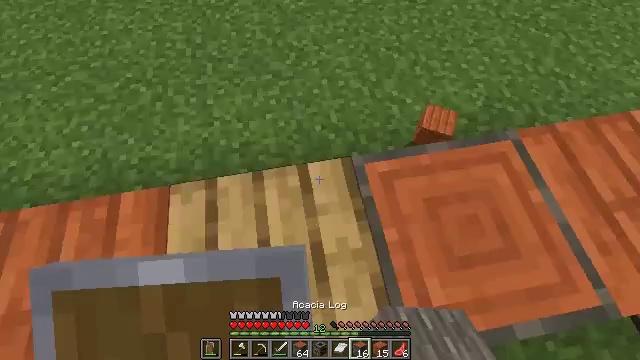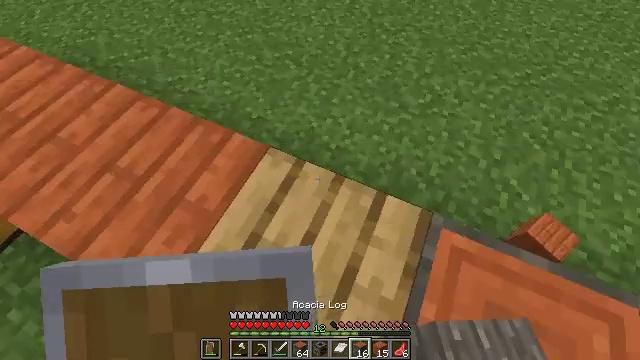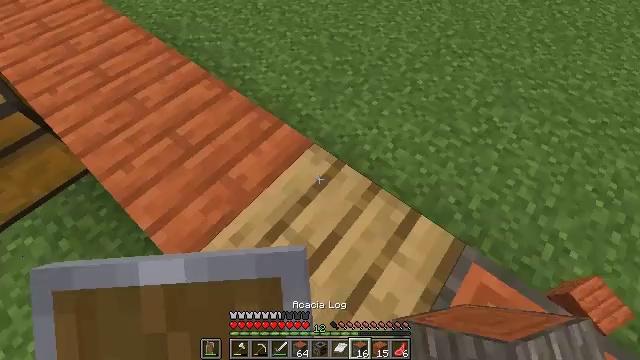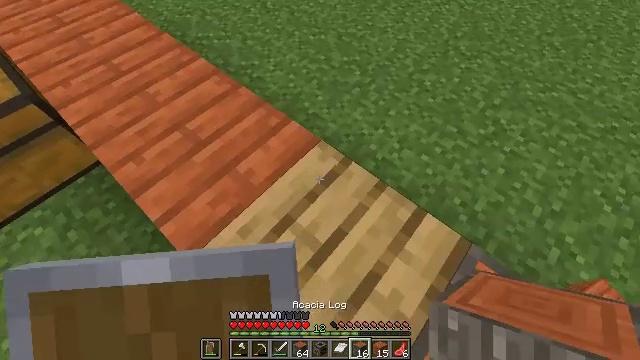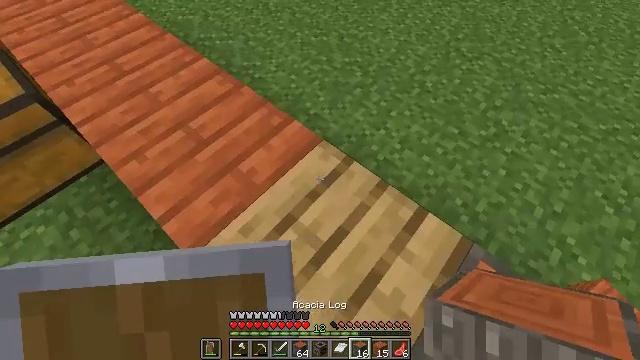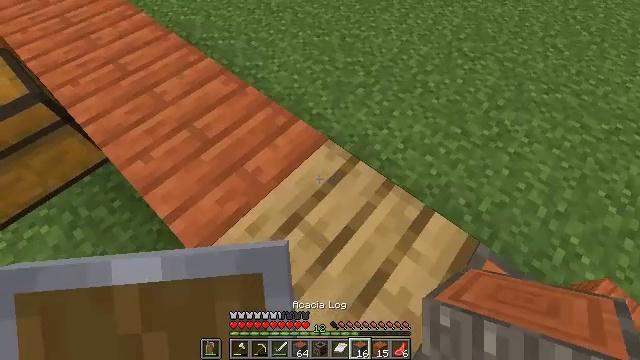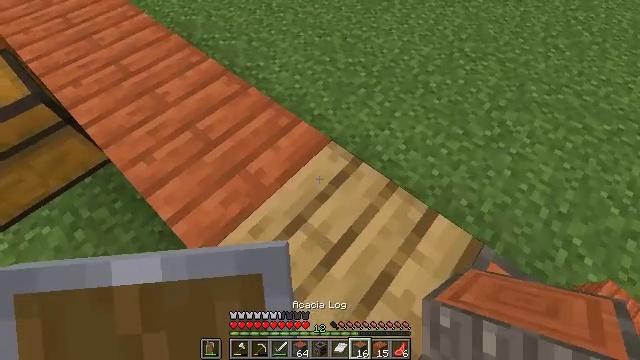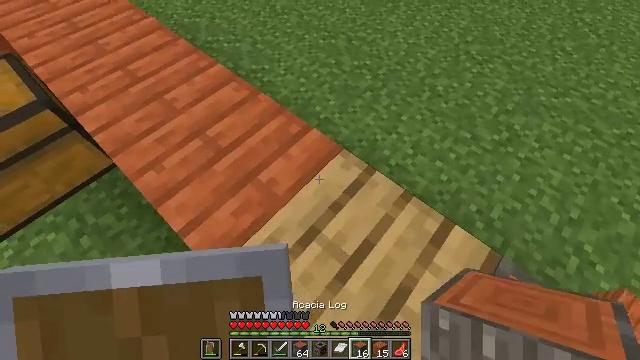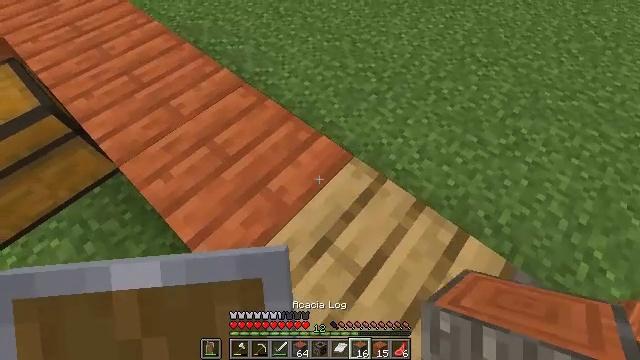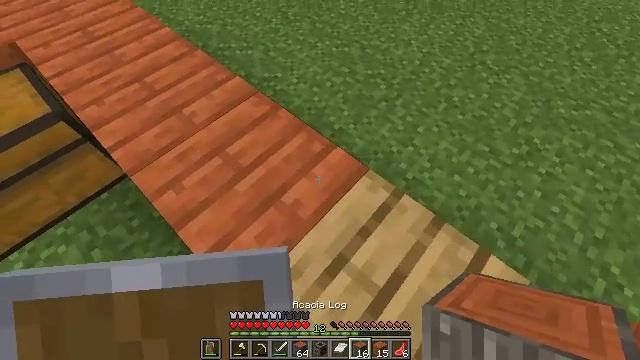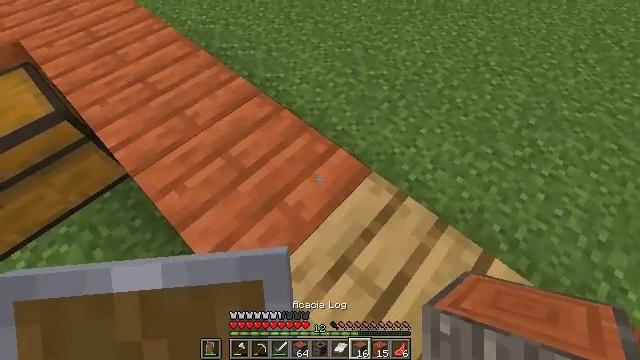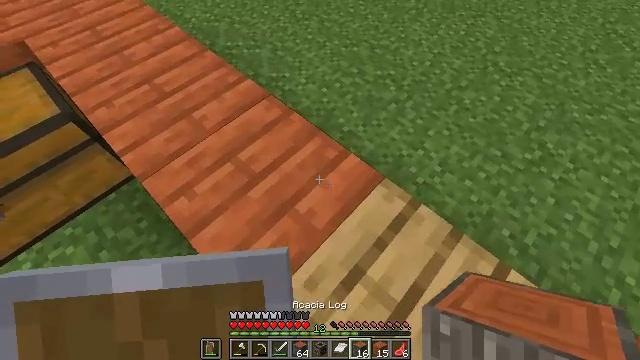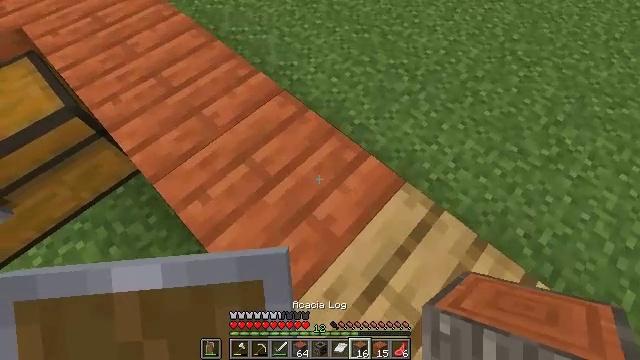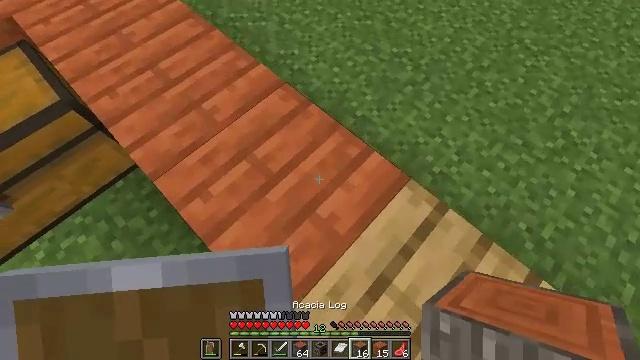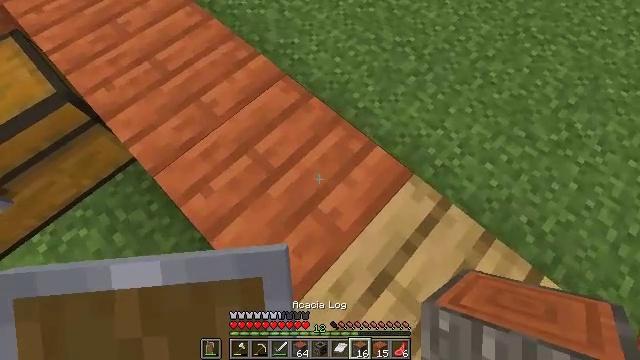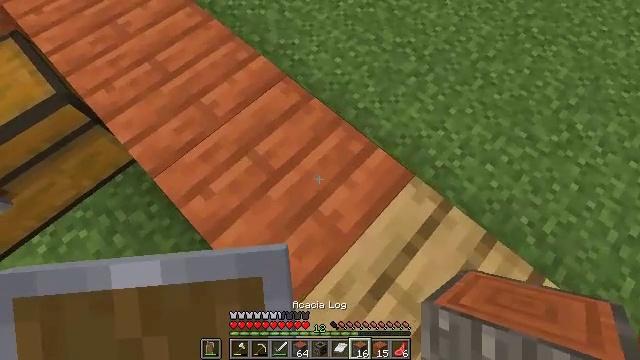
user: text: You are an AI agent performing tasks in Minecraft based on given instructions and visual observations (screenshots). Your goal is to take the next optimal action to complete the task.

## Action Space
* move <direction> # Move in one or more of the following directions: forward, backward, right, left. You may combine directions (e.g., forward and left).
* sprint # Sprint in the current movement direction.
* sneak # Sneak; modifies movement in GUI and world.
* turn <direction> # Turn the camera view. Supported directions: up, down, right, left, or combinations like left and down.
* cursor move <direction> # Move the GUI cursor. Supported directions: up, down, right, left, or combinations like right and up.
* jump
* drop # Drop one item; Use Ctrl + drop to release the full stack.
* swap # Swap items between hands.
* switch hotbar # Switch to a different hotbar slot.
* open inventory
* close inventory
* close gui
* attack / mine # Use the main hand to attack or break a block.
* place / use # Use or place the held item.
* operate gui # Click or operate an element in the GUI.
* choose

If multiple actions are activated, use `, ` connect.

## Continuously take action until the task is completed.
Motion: motion action
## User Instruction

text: Break the existing acacia planks.
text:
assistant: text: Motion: move back, sneak, turn left and up
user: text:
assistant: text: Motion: sneak, turn left and up
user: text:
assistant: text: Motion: sneak, turn left
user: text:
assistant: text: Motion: sneak
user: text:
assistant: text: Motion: move left, sneak
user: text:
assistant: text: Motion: move forward and move left, sneak
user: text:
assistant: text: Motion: move forward and move left, sneak
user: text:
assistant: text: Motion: move forward and move left, sneak
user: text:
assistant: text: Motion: move forward and move left, sneak
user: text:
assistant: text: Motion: move forward and move left, sneak
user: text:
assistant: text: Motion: move forward and move left, sneak
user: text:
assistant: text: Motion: move forward, sneak, turn down
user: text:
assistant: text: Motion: move forward, sneak, turn down
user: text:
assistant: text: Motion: sneak, turn down
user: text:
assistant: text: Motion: sneak
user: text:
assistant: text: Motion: move back and move right, sneak, turn left
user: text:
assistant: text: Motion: move back and move right, sneak, turn left
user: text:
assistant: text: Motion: move back and move right, sneak, turn left
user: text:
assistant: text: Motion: move back and move right, sneak
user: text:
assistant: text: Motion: move back and move right, sneak
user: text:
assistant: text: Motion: move right, sneak, turn left
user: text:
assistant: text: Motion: sneak
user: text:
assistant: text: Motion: sneak, turn left and up
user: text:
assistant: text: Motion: sneak, turn left and up
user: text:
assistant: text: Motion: sneak, turn left and up
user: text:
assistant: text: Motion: sneak, turn left and up
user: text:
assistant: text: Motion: sneak, turn left
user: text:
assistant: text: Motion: sneak, turn left
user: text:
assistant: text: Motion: sneak
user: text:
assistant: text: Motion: sneak